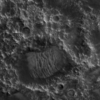
Label: not_dusty